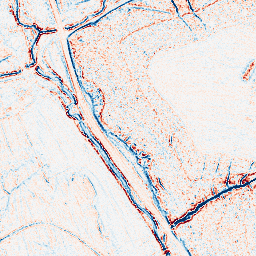
Category: edge_preserving
Decomposition family: bilateral
Decomposition parameters: d: 5
sigma_color: 75
sigma_space: 50
Upsampling method: cubic_mitchell
Upsampling parameters: scale: 2
Upsampling scale: 2